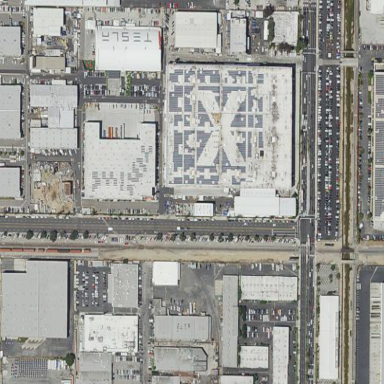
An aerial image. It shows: Industrial building.